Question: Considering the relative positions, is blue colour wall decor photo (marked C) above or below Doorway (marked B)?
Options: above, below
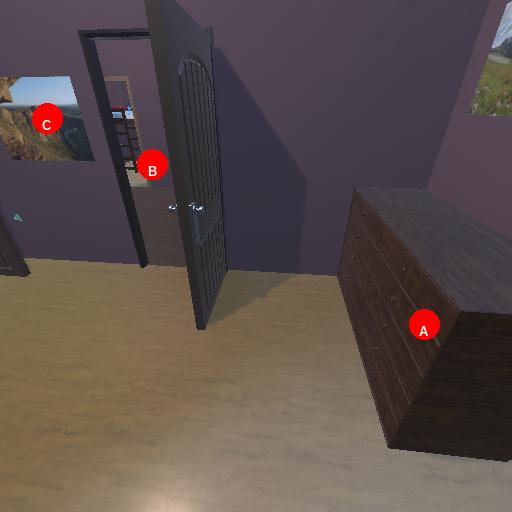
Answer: above